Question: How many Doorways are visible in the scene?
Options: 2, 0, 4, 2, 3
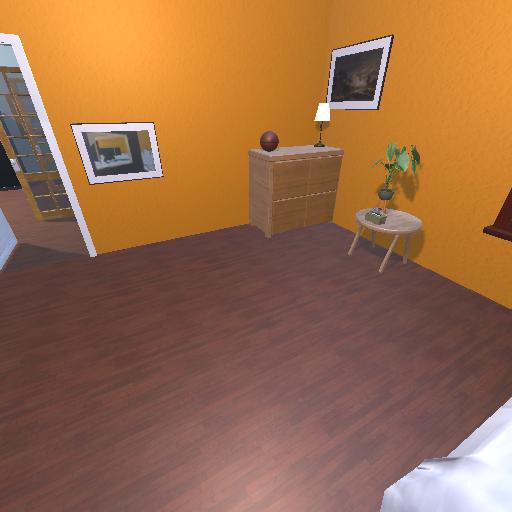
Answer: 2